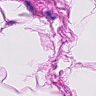
Metastatic tissue present: no